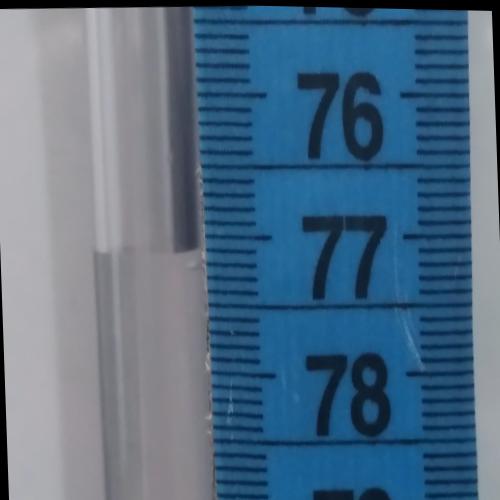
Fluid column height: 77.1 cm